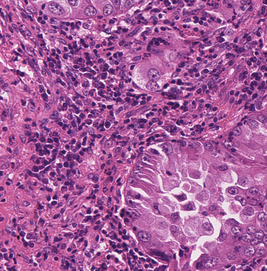
Tumor epithelial tissue: yes
Tumor-associated stroma tissue: yes
Normal tissue: no